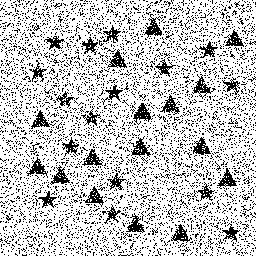
Squares: 0
Triangles: 16
Stars: 16
Total shapes: 32